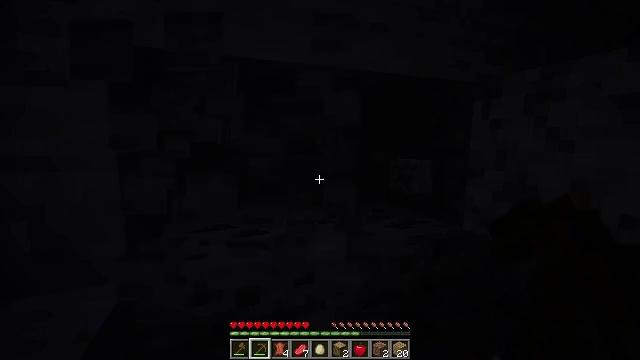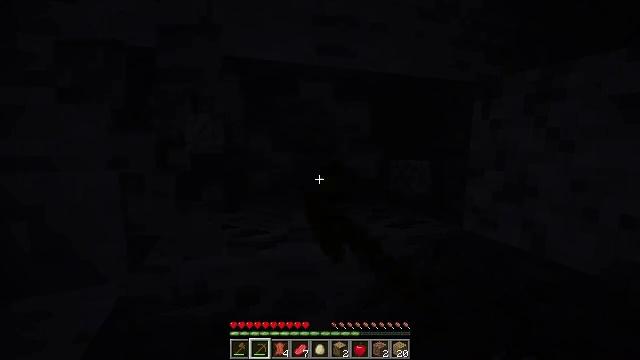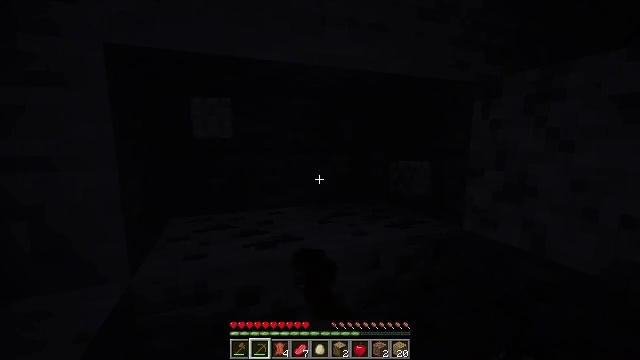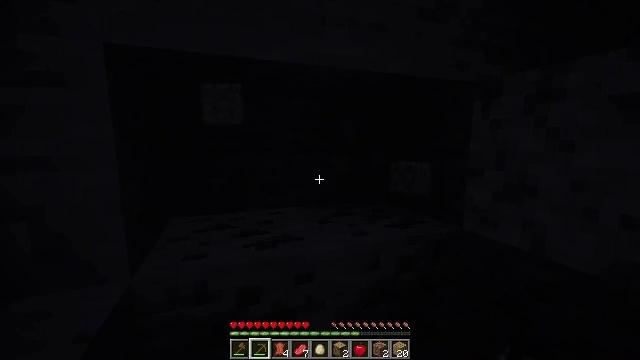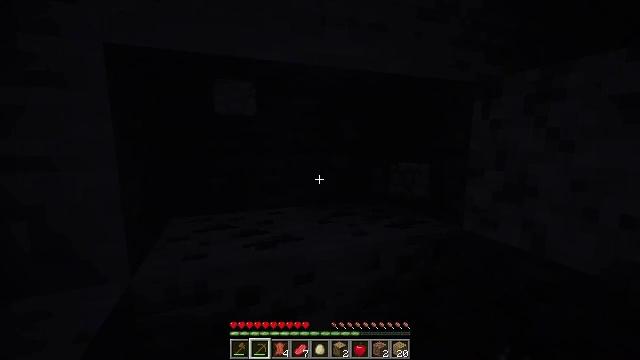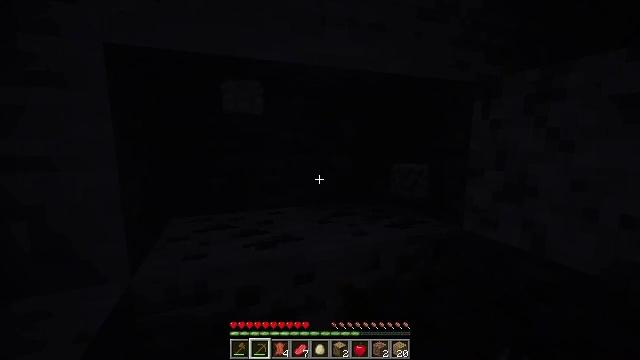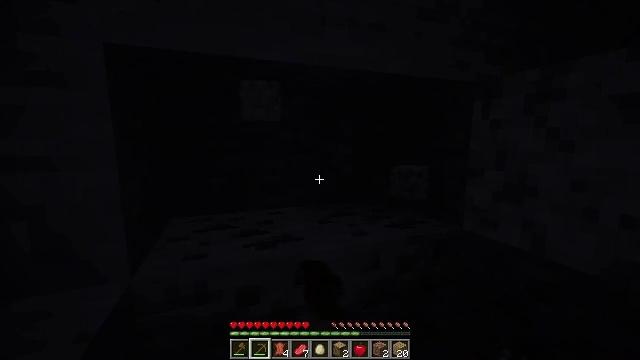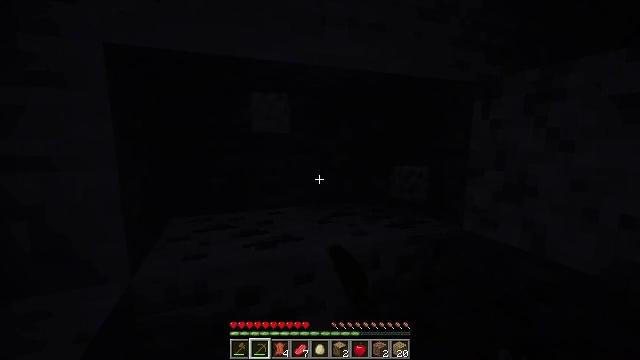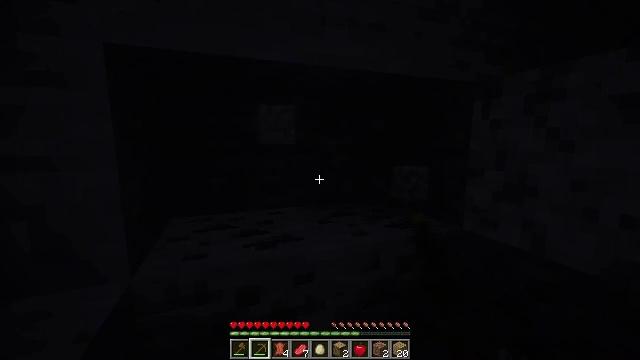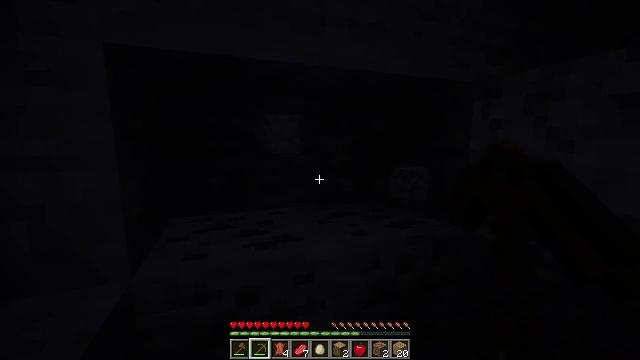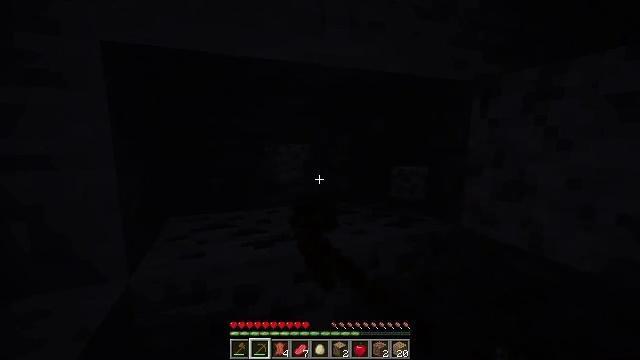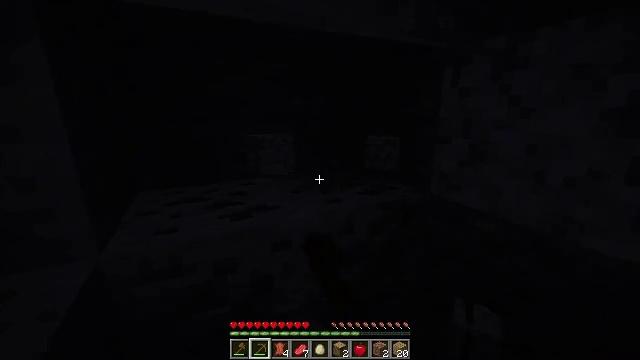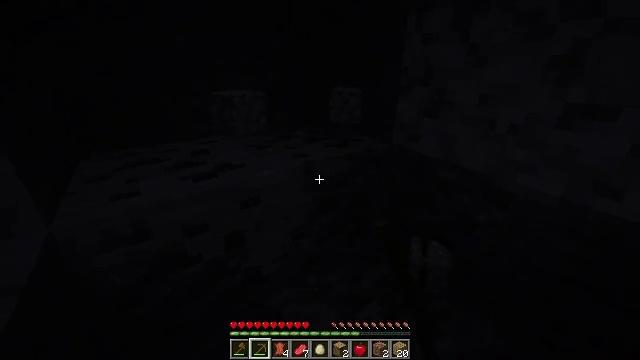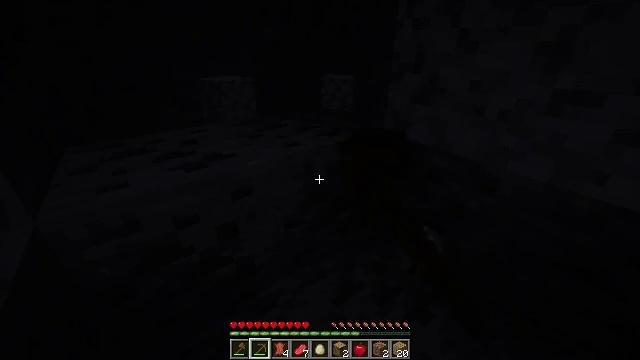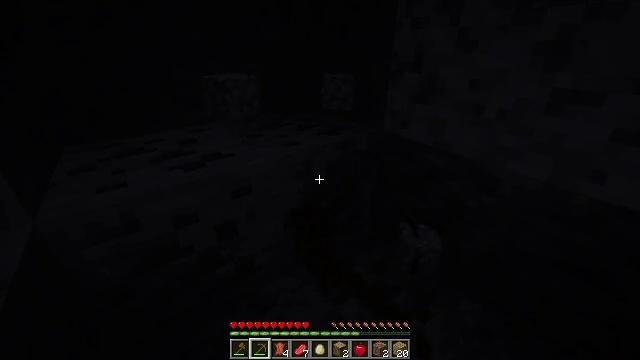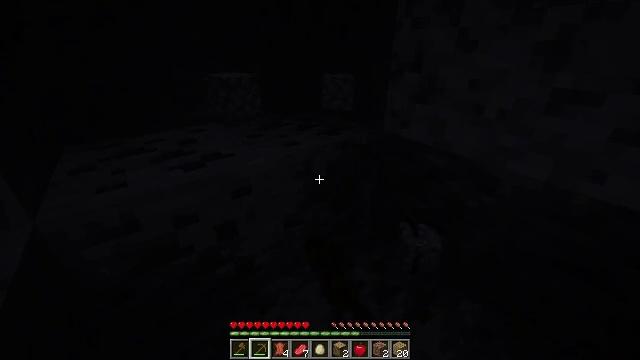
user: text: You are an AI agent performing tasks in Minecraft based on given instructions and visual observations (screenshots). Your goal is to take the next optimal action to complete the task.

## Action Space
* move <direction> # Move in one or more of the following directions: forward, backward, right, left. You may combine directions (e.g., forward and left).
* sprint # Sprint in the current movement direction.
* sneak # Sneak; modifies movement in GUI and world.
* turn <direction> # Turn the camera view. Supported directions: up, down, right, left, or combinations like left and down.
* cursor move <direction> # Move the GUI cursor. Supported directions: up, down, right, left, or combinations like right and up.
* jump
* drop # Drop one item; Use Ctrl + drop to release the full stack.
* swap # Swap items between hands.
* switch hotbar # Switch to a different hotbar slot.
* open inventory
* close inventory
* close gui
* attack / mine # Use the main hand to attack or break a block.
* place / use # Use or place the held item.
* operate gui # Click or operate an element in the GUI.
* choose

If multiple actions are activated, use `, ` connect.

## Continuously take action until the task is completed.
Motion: motion action
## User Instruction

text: Find and mine the coal ore.
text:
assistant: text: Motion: attack / mine
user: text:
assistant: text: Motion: attack / mine
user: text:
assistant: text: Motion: attack / mine
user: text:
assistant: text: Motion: attack / mine
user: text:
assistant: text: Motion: attack / mine
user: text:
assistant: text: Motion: attack / mine
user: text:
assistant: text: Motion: attack / mine
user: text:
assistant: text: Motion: attack / mine
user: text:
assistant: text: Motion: attack / mine
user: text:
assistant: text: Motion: attack / mine
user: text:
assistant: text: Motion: turn right and down, attack / mine
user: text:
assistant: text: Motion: turn right and down, attack / mine
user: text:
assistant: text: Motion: turn right and down, attack / mine
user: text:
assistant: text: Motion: attack / mine
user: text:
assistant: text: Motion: attack / mine
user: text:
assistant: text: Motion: attack / mine
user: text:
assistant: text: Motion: attack / mine
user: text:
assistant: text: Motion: attack / mine
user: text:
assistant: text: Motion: attack / mine
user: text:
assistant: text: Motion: attack / mine
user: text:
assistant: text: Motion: attack / mine
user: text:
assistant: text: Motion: attack / mine
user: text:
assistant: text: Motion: attack / mine
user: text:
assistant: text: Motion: attack / mine
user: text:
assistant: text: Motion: attack / mine
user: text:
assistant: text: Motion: attack / mine
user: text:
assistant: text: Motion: attack / mine
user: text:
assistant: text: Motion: attack / mine
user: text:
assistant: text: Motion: attack / mine
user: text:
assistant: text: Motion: attack / mine